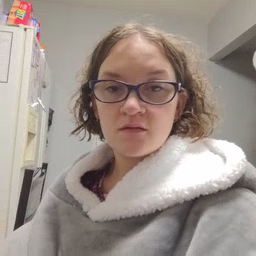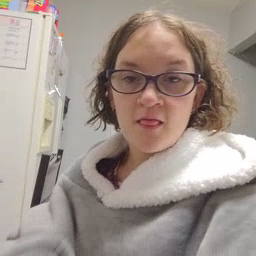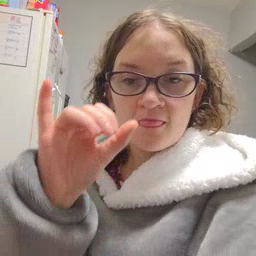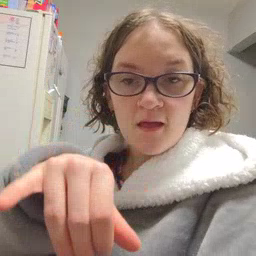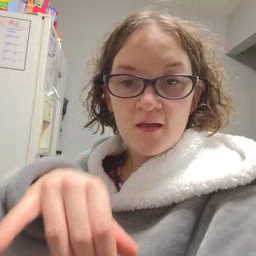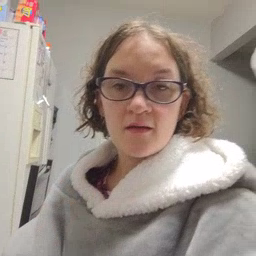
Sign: that